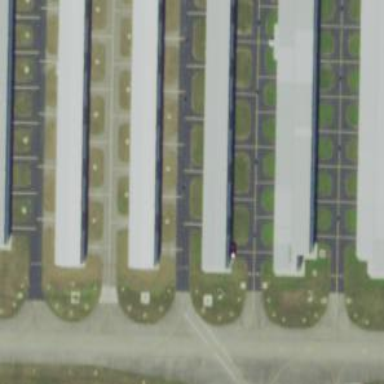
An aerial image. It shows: Image of taxiway at airport.